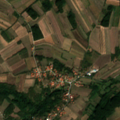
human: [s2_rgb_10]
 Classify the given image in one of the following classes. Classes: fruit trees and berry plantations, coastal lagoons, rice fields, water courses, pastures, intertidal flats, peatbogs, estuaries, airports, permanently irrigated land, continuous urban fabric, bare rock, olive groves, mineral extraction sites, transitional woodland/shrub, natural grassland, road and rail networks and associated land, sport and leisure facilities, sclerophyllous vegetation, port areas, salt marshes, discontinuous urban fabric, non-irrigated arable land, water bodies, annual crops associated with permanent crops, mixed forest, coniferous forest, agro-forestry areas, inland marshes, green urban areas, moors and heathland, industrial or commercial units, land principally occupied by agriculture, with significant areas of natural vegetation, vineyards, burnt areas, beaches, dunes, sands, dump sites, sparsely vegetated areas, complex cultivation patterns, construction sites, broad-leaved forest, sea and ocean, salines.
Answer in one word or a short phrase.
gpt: discontinuous urban fabric, non-irrigated arable land, complex cultivation patterns, land principally occupied by agriculture, with significant areas of natural vegetation, broad-leaved forest